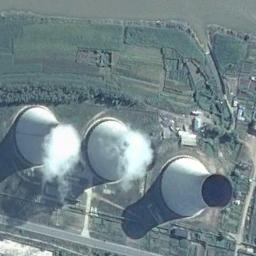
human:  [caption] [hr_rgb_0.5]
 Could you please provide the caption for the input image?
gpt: There are seven thermal power stations here, two of which are thinner and taller than others .

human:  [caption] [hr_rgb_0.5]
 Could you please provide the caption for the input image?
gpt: There are three cooling towers in the thermal power station  Two are steaming, and there are large green areas around it .

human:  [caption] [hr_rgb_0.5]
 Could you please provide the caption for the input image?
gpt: The thermal power station is on the grass next to some buildings with white mist above .

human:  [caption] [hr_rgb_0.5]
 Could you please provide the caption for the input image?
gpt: Many buildings are near the thermal power station .

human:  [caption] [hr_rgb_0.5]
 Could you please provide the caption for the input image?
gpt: There are three chimneys on the thermal power station .